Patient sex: M
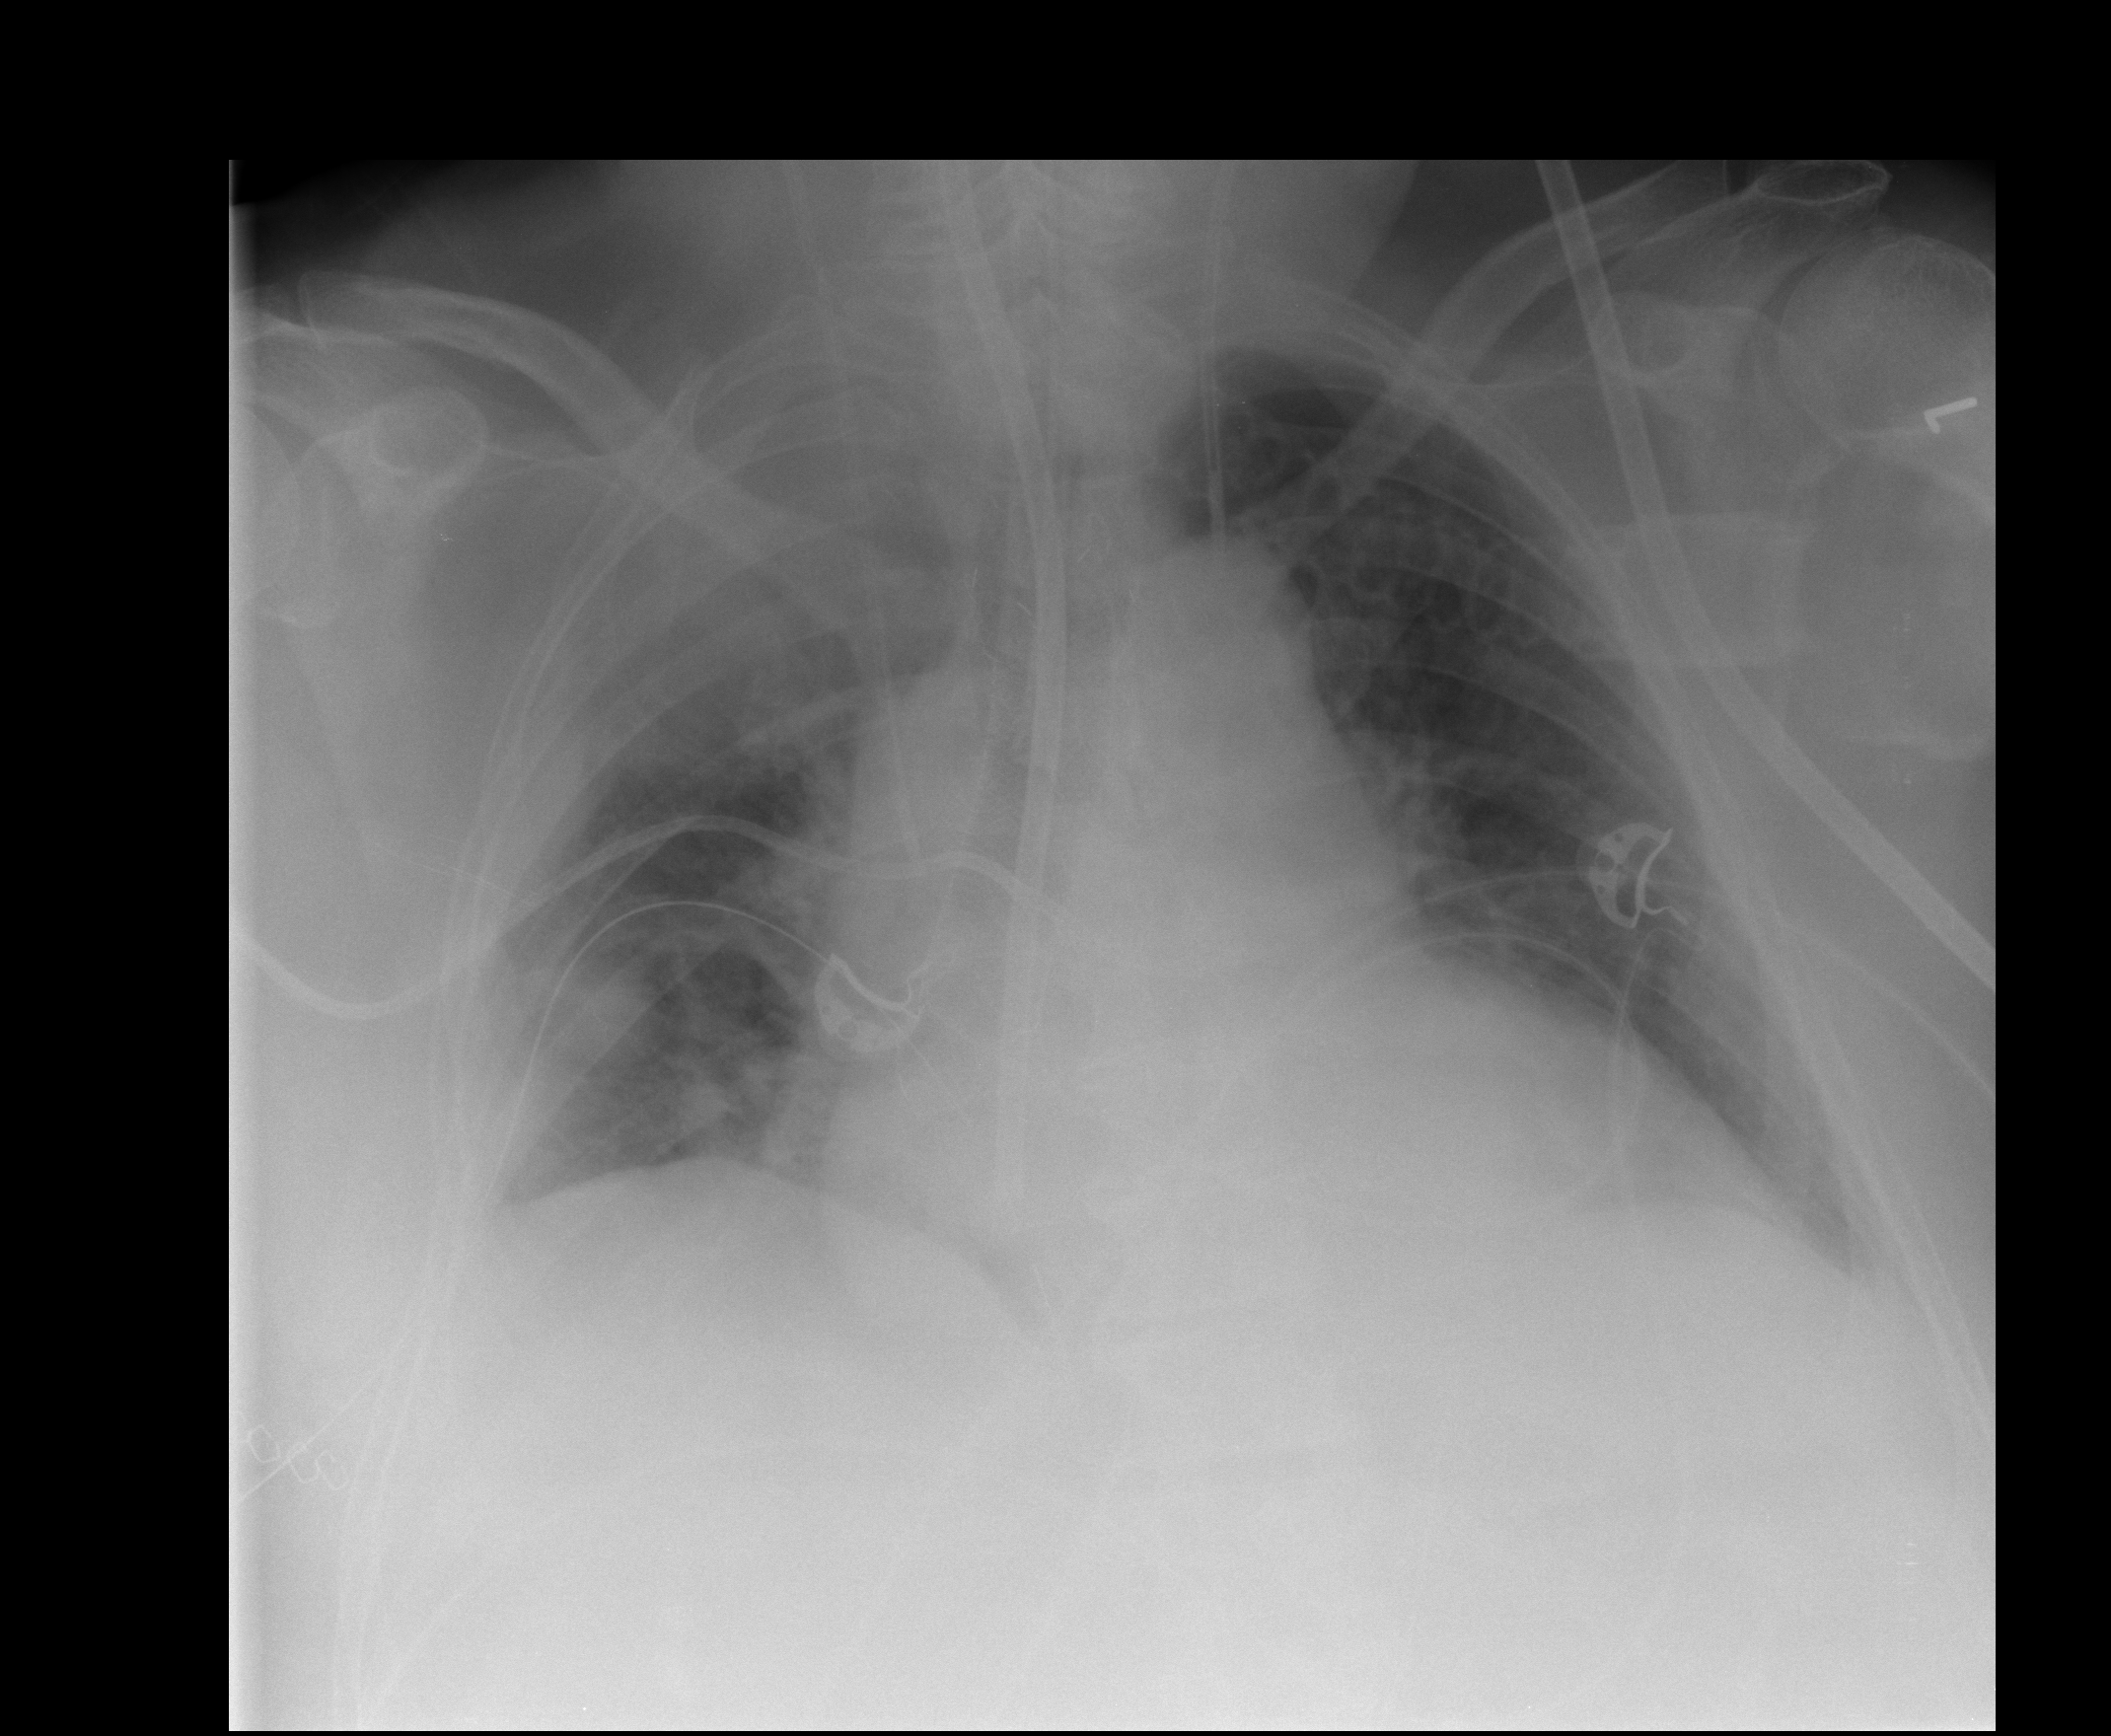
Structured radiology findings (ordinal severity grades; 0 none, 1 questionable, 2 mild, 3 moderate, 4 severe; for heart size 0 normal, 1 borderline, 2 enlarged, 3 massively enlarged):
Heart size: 2
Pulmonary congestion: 0
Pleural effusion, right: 2
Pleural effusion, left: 1
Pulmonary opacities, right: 2
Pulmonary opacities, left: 0
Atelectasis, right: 3
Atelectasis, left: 1